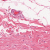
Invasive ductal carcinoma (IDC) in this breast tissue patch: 0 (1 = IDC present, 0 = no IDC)